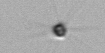
Label: Calciopappus